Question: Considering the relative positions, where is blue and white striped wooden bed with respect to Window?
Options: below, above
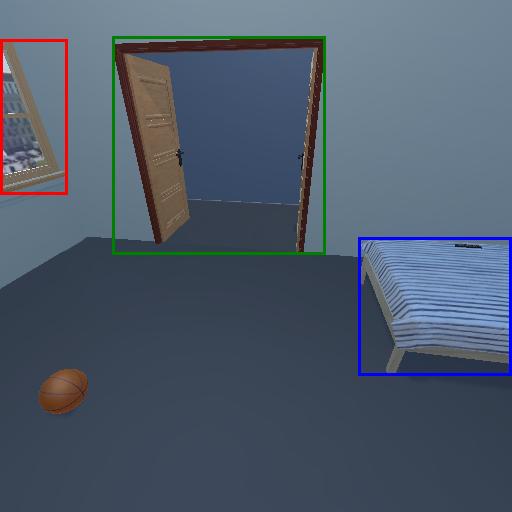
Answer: below